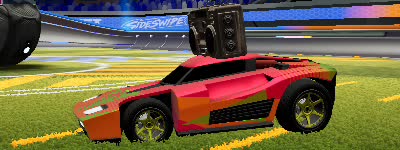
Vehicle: breakout